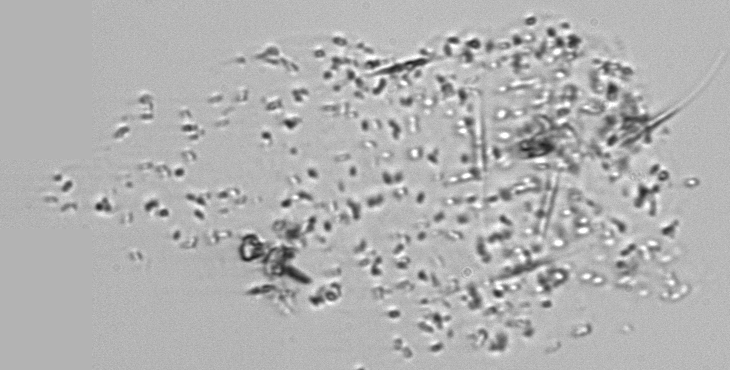
Label: Phaeocystis